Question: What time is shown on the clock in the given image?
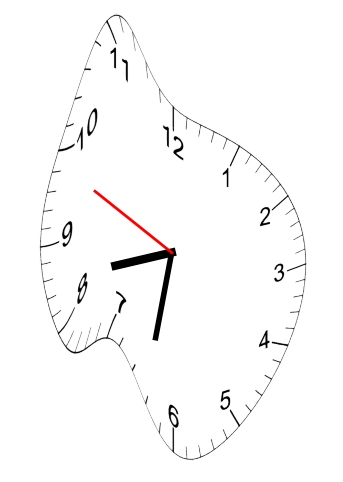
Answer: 08:31:49